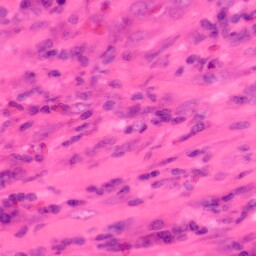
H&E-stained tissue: Colon